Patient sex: M
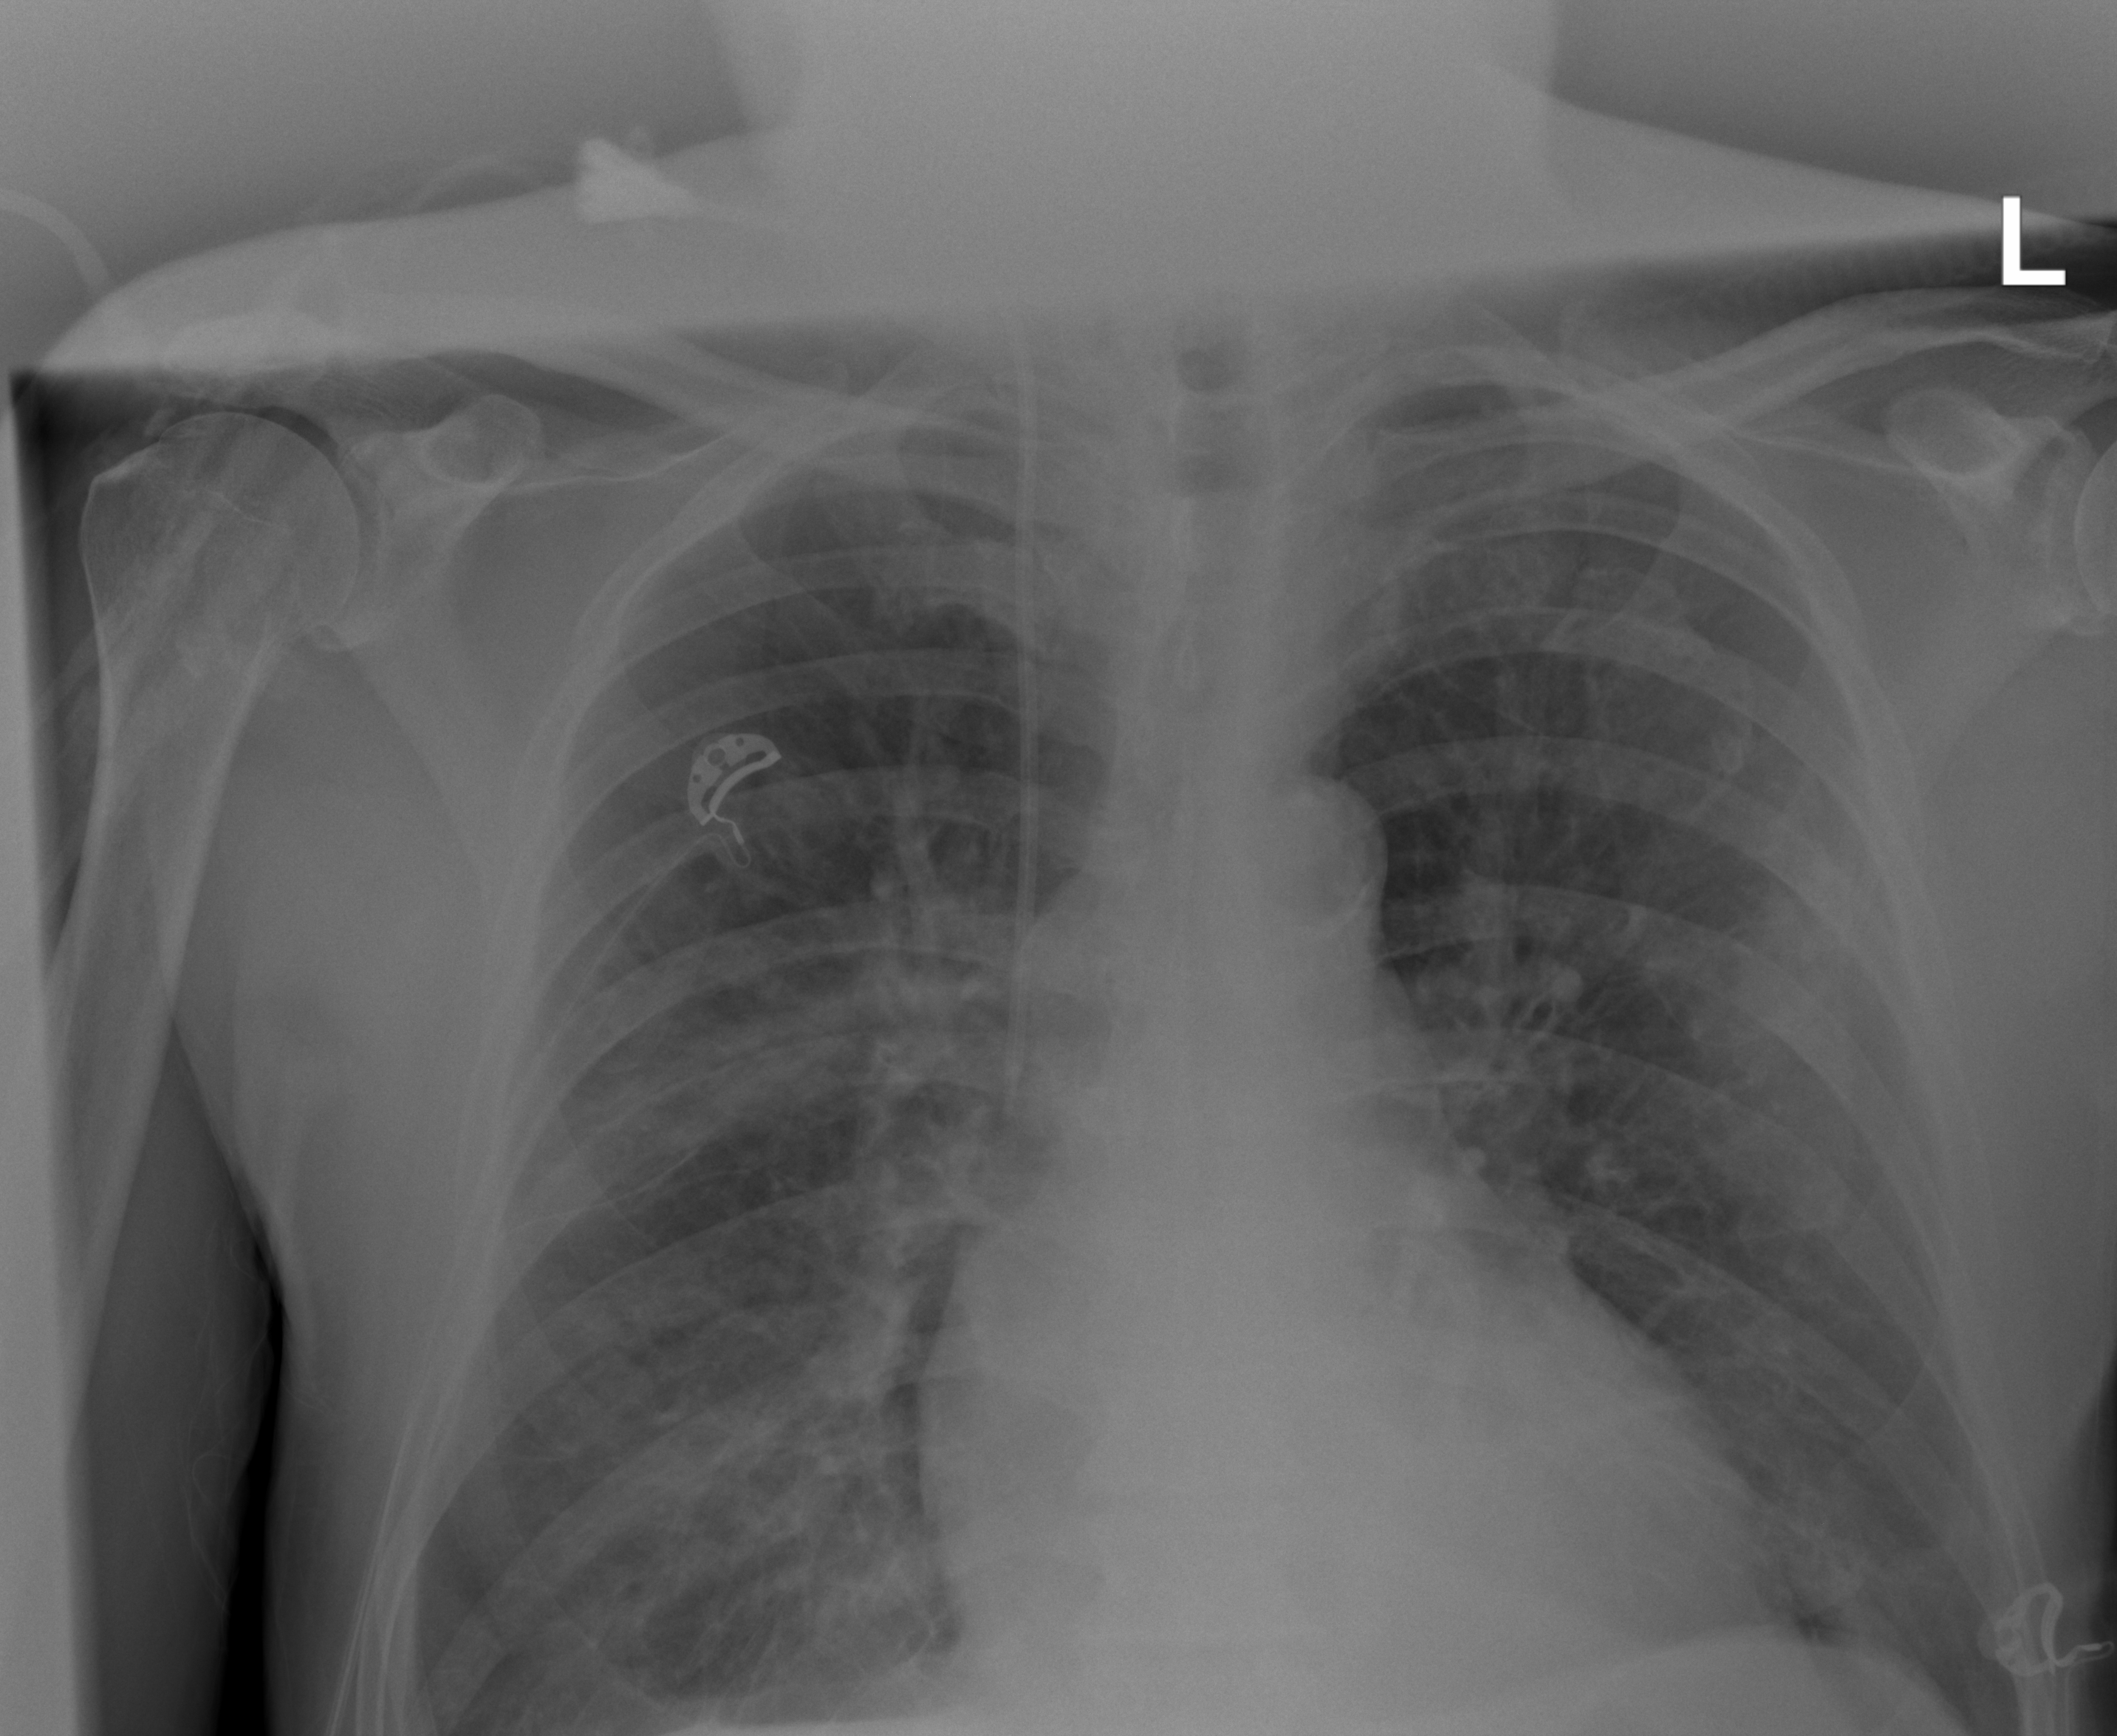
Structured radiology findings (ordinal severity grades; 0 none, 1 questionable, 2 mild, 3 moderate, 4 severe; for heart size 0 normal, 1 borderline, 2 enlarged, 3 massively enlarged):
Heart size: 0
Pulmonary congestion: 0
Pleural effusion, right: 0
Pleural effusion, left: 0
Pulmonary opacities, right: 3
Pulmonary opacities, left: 2
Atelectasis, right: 3
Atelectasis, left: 2